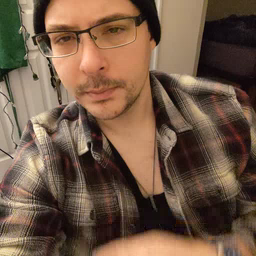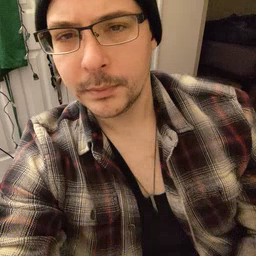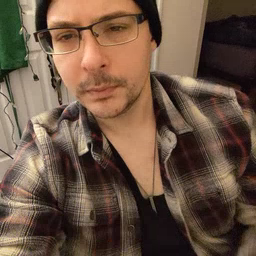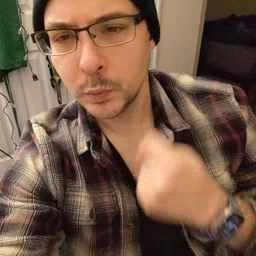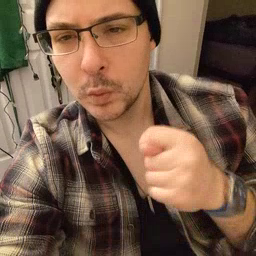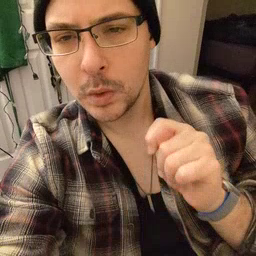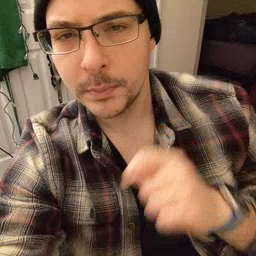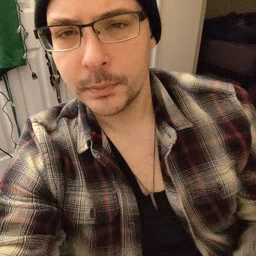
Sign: toy